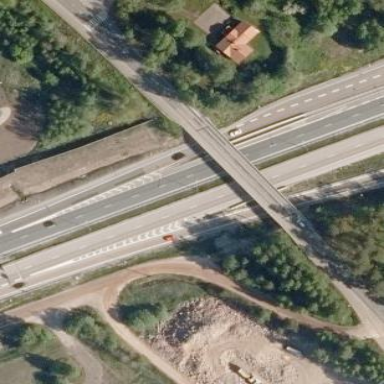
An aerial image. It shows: Bridge with beam structure.